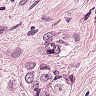
Metastatic tissue present: yes